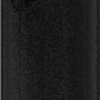
Label: dusty